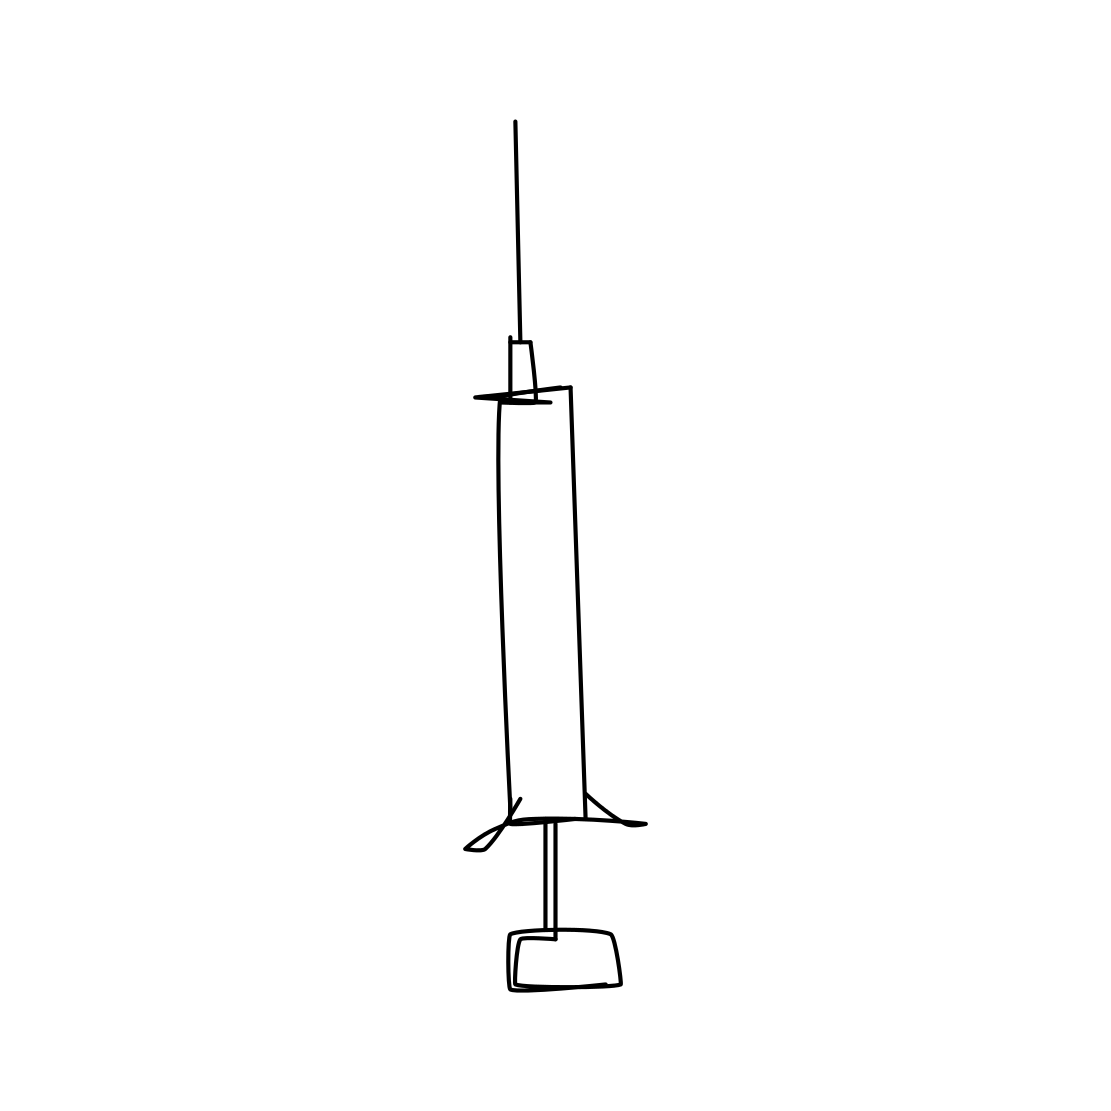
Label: syringe